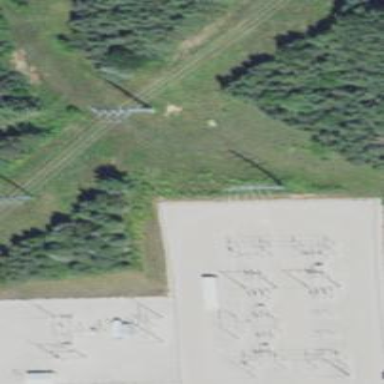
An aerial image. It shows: Outdoor power substation surrounded by fence. This substation operates at the transmission level.